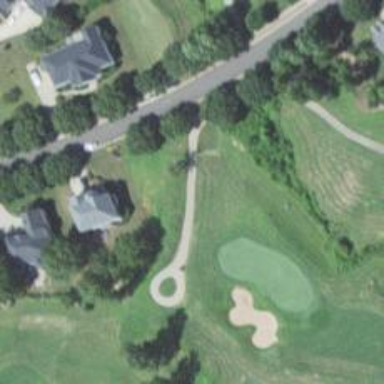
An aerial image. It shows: Path used for both walking and golf.